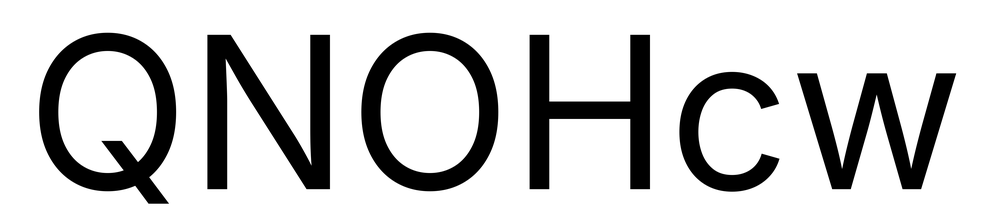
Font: Inter_Regular